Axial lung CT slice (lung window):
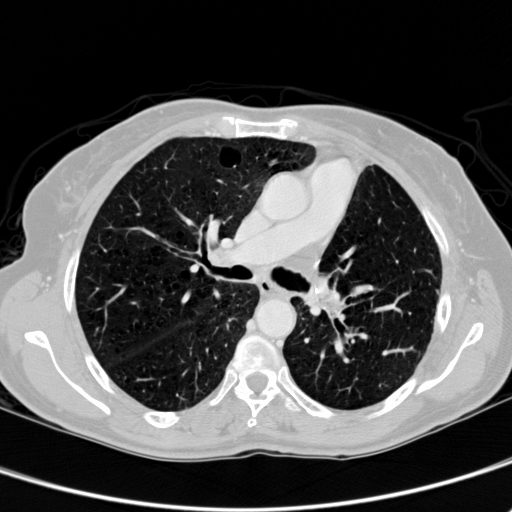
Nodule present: no